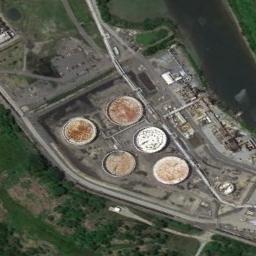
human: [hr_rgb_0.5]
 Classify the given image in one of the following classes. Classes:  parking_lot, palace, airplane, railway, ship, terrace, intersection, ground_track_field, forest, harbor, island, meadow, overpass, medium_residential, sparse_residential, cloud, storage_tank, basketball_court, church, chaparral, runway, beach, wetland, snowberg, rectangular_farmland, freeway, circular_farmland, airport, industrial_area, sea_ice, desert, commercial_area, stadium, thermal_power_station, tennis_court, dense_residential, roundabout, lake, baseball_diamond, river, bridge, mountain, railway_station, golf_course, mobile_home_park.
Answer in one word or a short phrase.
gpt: storage_tank